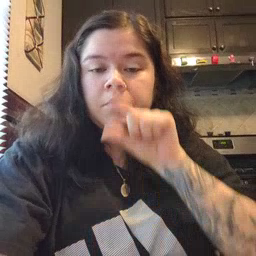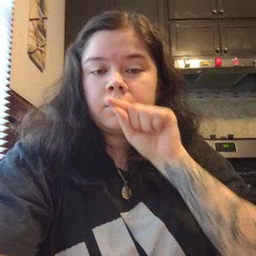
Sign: bird